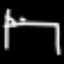
Label: bed